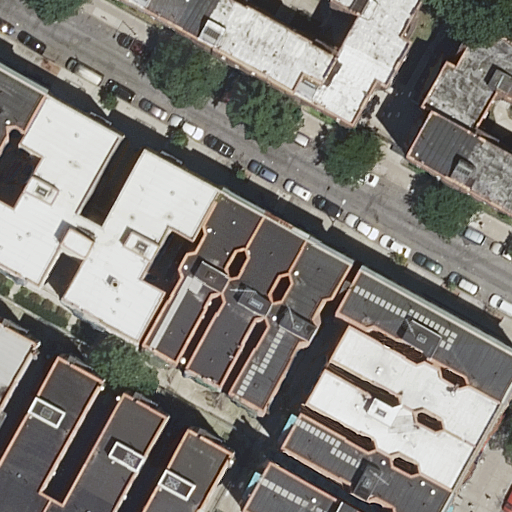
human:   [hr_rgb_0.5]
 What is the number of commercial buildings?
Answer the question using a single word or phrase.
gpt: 0

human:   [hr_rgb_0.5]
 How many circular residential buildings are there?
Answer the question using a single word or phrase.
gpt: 0

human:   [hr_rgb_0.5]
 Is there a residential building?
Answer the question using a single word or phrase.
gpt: yes

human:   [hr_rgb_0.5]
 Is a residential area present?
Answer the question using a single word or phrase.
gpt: yes

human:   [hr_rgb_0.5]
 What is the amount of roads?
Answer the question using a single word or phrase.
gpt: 1

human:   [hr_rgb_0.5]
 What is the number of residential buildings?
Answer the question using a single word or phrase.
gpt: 16

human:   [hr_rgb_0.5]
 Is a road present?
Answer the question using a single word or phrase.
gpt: yes

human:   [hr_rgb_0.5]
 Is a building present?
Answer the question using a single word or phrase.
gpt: yes

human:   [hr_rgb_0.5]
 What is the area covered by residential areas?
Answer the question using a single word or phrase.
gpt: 2290m2

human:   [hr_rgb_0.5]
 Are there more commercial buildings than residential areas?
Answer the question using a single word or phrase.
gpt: no

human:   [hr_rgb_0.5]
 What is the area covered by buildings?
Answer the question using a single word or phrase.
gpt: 5697m2

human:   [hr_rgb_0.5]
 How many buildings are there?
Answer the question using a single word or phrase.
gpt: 16

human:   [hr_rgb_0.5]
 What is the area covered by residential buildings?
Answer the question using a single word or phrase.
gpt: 5697m2

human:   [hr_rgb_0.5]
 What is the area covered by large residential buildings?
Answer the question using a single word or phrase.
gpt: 3064m2

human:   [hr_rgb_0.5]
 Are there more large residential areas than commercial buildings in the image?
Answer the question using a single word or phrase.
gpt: yes

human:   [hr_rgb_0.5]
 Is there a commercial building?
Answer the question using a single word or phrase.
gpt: no

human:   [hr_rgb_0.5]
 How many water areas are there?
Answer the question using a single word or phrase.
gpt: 0

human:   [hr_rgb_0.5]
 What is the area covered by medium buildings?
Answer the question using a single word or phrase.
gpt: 2463m2

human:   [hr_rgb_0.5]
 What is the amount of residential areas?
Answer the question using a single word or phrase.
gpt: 1

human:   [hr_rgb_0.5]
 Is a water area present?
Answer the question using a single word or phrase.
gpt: no

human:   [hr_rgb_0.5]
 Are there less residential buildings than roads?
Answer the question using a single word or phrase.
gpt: no

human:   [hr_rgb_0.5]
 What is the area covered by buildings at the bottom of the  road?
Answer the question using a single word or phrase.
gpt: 2554m2

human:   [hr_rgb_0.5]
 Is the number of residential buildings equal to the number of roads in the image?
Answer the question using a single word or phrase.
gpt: no

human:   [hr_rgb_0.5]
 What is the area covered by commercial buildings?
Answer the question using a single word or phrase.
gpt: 0m2

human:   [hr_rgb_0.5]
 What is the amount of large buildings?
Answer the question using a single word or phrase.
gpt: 3

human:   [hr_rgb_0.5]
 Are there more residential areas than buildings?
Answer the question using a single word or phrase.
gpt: no

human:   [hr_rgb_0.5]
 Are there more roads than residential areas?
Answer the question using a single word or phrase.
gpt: no

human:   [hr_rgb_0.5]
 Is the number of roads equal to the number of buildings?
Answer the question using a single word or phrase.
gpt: no

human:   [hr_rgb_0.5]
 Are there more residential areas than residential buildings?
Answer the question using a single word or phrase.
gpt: no

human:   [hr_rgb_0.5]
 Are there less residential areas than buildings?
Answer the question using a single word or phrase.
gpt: yes

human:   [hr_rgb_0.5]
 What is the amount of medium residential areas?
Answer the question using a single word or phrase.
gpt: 0

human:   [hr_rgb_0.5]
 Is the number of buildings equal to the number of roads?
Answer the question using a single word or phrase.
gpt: no

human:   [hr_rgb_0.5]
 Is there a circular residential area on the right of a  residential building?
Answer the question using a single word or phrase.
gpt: no

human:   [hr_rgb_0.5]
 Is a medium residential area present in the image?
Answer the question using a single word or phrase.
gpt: no

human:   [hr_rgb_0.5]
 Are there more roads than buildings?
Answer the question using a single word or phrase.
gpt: no

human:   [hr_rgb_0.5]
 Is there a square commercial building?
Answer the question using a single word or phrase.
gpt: no

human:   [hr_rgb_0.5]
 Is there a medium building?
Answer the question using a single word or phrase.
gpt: yes

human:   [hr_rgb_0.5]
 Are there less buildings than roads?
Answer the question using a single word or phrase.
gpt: no

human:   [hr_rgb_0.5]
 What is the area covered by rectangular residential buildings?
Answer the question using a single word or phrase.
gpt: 239m2

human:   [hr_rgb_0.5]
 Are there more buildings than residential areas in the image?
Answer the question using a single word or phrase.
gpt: yes

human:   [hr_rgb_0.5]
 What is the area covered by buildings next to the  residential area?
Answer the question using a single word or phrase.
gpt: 5697m2

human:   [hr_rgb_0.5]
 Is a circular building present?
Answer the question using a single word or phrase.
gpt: no

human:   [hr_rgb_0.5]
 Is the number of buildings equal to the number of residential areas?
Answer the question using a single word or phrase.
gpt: no

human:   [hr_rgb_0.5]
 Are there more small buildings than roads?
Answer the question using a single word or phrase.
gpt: yes

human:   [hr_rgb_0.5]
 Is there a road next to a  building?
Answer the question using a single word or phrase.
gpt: yes

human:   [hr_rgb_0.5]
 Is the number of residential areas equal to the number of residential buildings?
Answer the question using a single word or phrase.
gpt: no

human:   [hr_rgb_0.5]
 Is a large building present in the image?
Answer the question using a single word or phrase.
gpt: yes

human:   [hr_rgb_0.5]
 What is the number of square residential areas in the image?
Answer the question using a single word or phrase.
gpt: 0

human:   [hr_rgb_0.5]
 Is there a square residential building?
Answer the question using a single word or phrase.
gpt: no

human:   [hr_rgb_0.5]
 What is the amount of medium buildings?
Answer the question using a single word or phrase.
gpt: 9

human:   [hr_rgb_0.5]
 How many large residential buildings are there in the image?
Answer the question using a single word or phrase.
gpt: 3

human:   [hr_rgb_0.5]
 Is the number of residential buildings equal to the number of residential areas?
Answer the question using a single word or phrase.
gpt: no

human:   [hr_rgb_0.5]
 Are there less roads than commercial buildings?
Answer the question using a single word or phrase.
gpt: no

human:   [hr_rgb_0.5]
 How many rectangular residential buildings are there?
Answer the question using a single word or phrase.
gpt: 4

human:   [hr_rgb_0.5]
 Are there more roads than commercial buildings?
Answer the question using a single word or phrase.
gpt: yes

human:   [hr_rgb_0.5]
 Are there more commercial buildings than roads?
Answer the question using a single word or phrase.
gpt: no

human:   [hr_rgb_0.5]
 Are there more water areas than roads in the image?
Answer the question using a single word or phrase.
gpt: no

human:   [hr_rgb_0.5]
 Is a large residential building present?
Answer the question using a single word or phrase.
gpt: yes

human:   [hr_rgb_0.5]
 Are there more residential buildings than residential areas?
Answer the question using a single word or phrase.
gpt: yes

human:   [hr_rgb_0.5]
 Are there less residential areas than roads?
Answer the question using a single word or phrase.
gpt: no

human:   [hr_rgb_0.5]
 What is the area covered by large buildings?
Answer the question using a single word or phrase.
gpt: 3064m2

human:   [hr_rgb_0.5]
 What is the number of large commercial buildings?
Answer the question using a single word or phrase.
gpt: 0

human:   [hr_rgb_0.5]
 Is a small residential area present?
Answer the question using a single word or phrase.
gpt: no

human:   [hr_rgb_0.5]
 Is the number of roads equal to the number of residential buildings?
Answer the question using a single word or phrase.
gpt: no